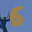
Label: 5